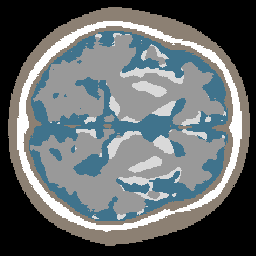
Label: no_lesion